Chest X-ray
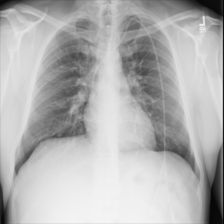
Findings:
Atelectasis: negative
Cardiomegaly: negative
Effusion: negative
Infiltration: negative
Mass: negative
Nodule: negative
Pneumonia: negative
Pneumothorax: negative
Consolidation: negative
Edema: negative
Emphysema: negative
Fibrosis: negative
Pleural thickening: negative
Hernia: negative